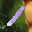
Label: 1